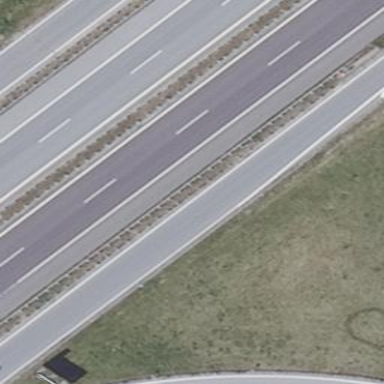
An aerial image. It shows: Asphalt surface area designated as motorway link.